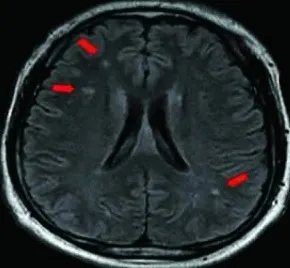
Spotty ischemic brain lesions.
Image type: radiology (mri)